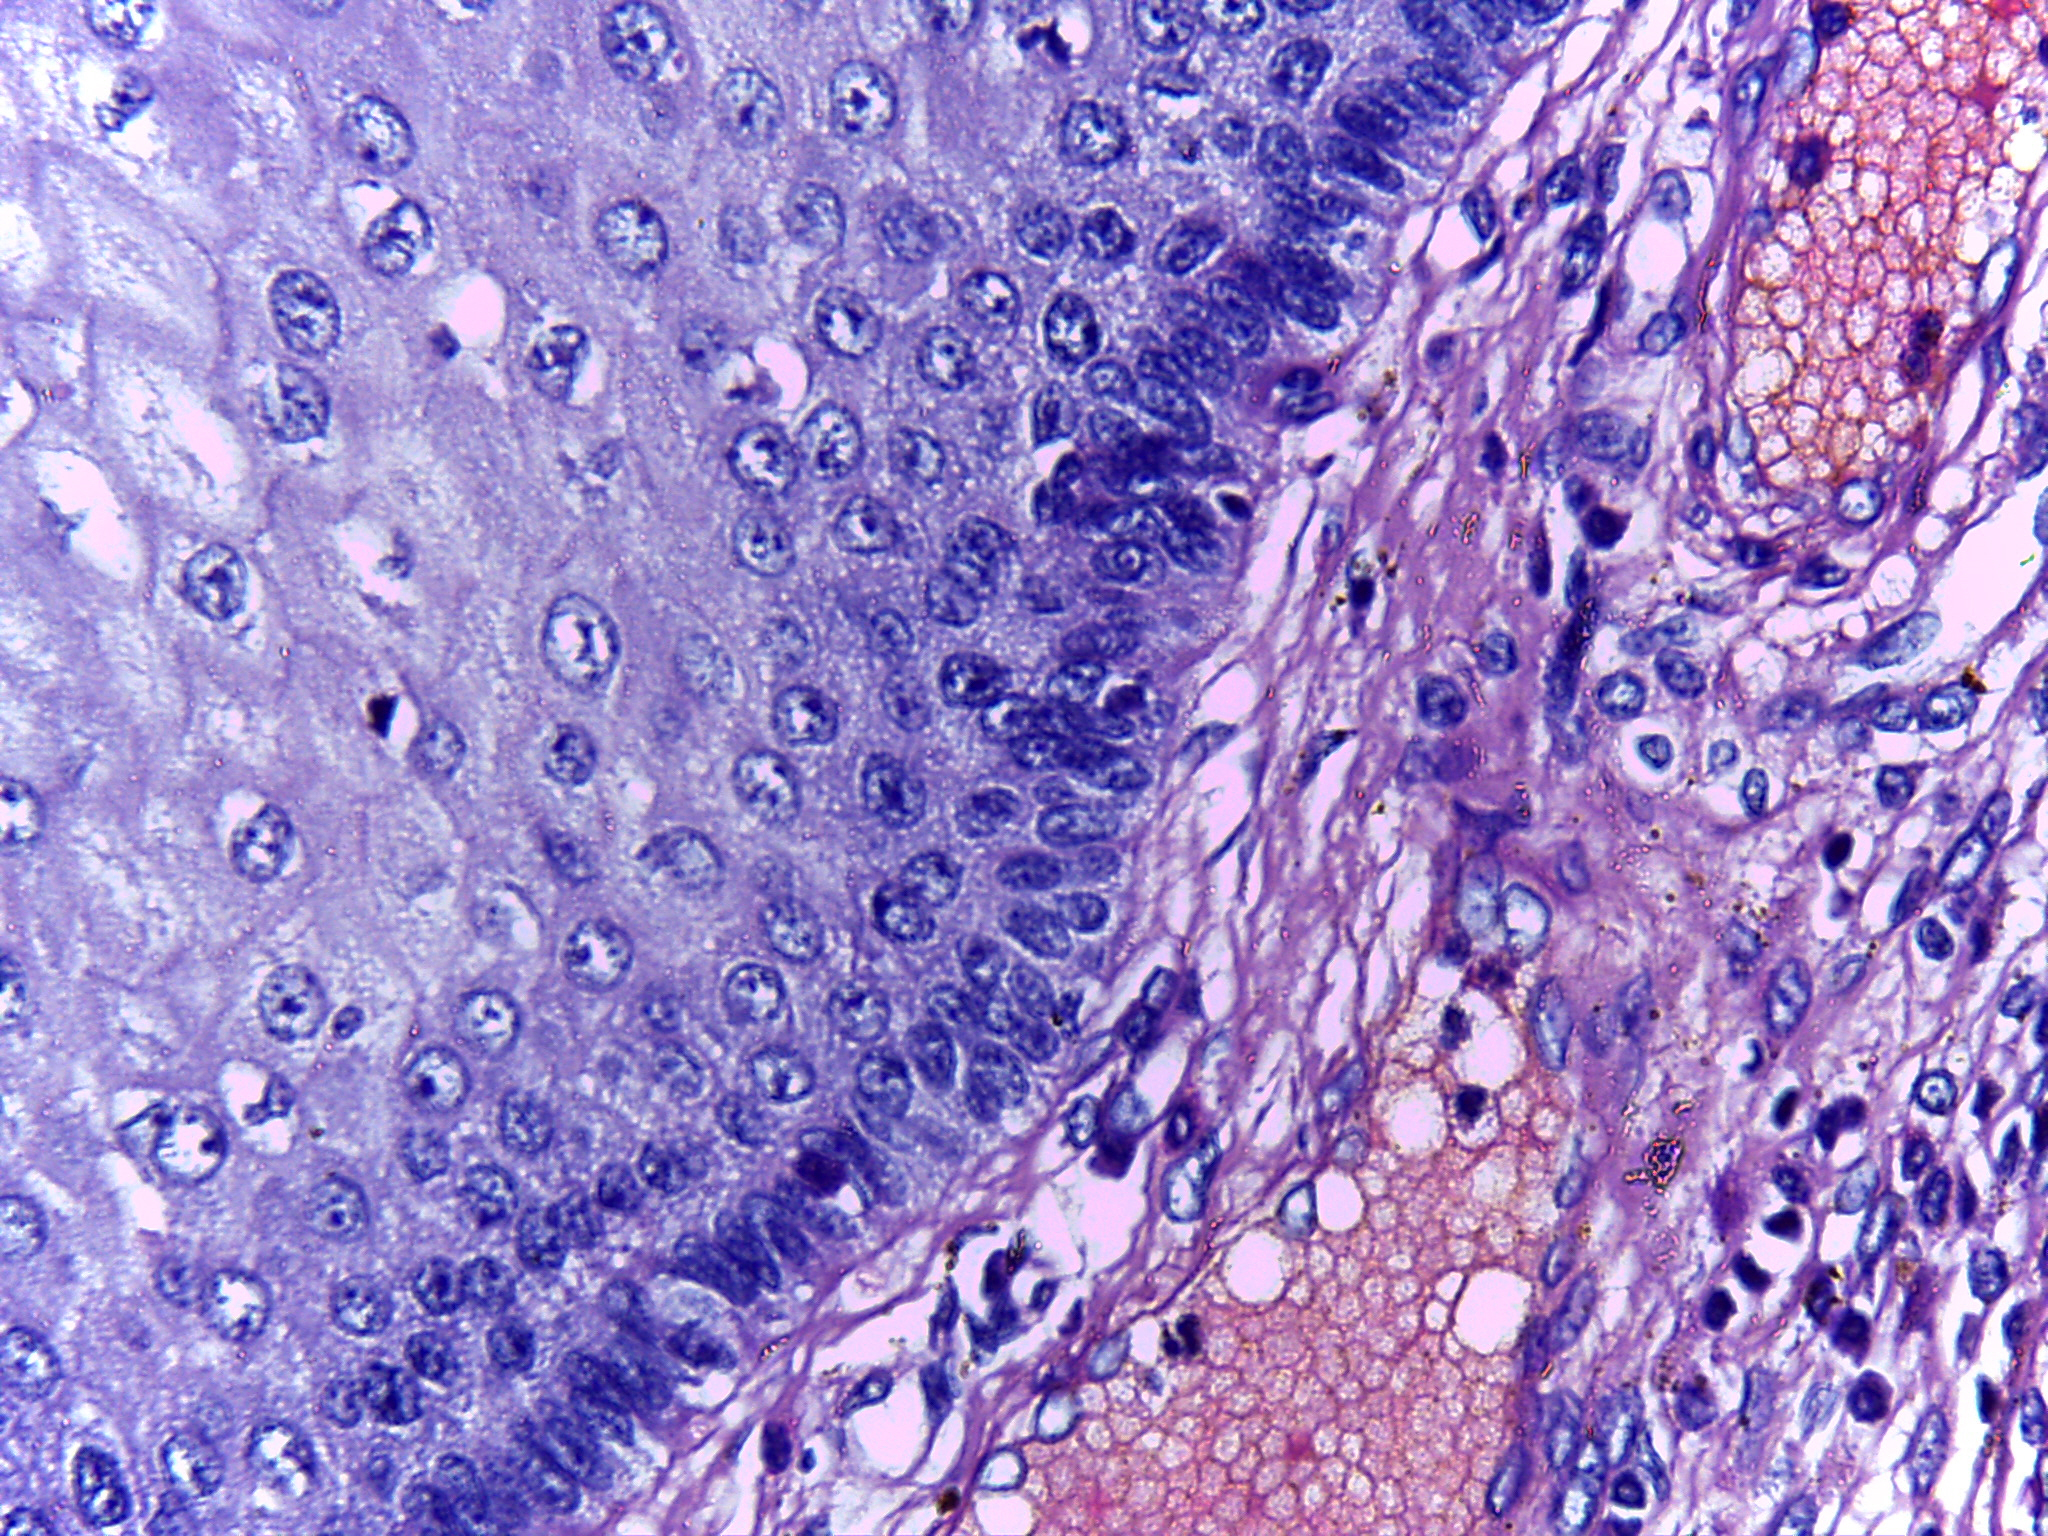
Diagnosis: Normal